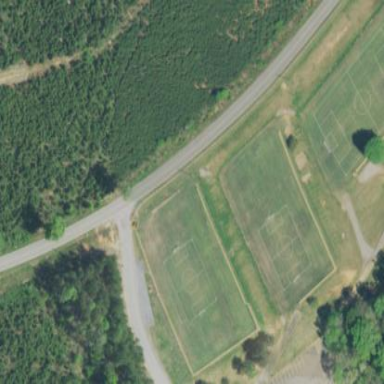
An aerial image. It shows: Soccer pitch for leisure land activities.